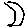
Label: moon